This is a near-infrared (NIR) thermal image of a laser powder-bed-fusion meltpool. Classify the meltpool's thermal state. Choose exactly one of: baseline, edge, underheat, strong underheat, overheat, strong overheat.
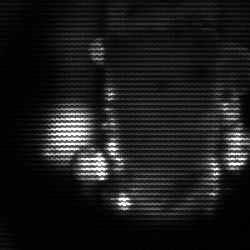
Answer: strong underheat